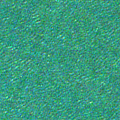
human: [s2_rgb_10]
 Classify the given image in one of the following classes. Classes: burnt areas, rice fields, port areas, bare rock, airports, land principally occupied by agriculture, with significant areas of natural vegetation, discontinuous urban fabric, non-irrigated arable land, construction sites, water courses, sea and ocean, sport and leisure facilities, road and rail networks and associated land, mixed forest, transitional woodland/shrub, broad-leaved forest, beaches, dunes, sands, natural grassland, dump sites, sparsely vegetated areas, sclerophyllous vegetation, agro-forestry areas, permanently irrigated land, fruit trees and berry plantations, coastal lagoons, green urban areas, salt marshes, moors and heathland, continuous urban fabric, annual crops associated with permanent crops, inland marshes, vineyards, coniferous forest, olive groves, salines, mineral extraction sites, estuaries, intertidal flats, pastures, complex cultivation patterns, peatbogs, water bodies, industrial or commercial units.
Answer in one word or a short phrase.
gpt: sea and ocean